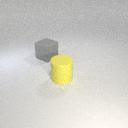
large yellow rubber cylinder in front of large gray rubber cube